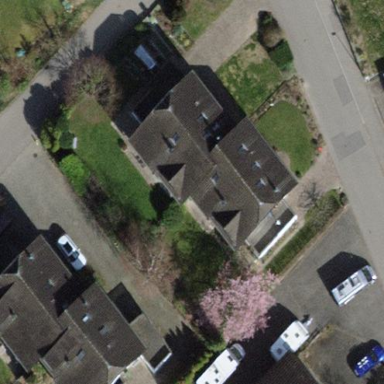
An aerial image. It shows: Semi-detached house.